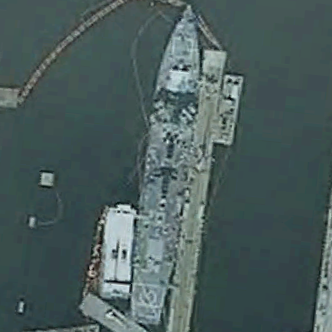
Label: destroyer